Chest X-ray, PA view. Patient: 64 years old, sex F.
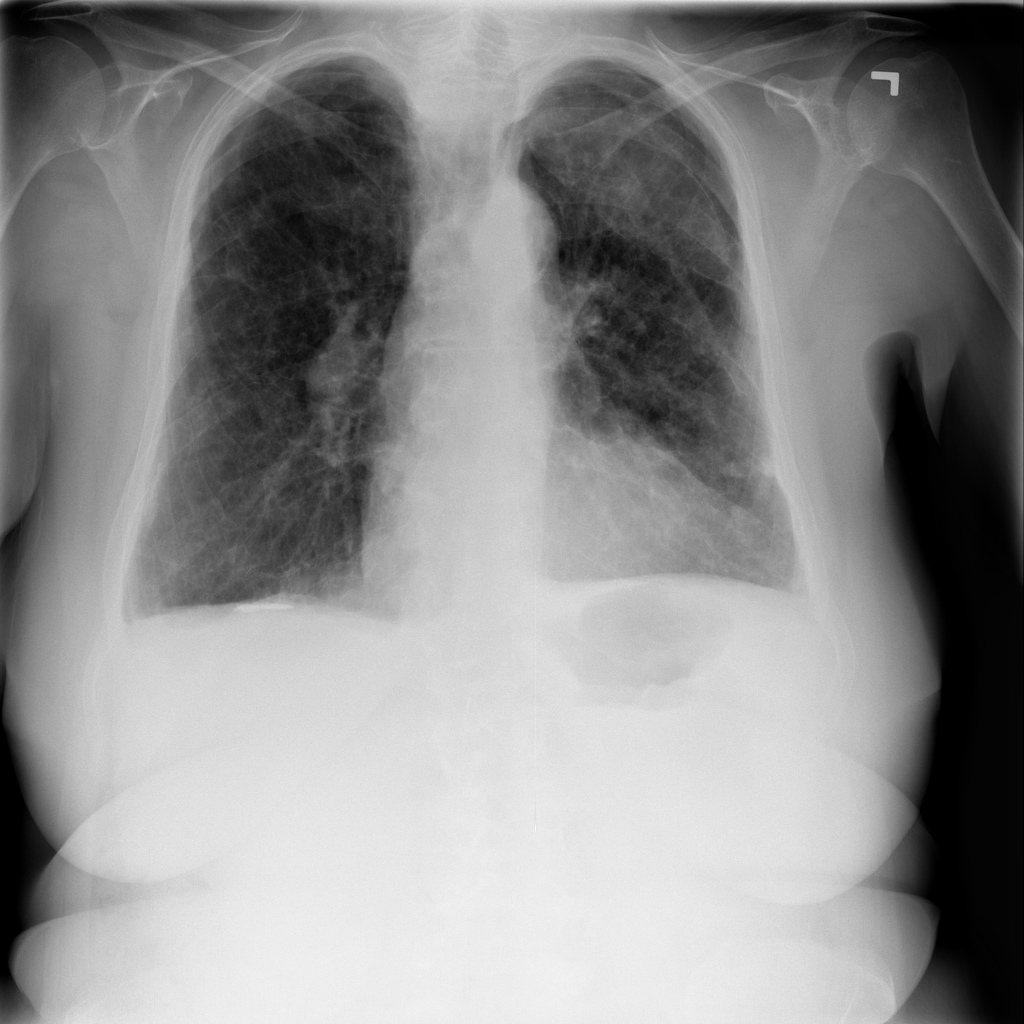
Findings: Nodule, Pneumothorax